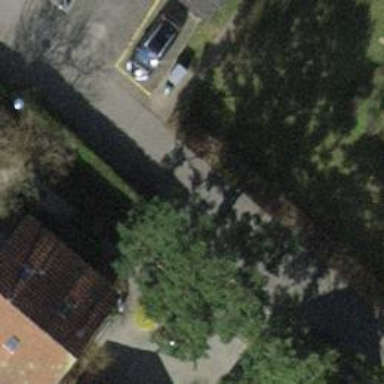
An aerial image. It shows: Urban tree with needle-leaved evergreen foliage.